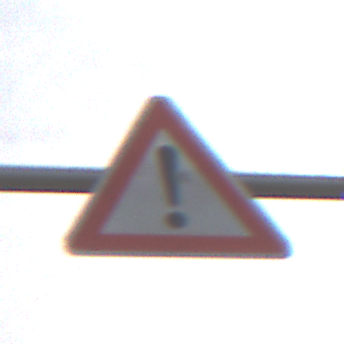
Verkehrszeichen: Gefahrenstelle
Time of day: Midday
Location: Outdoor (Nature)
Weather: PartlyCloudy
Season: NotSpecified
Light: Natural